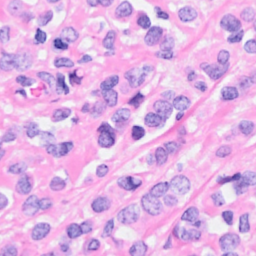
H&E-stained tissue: Breast